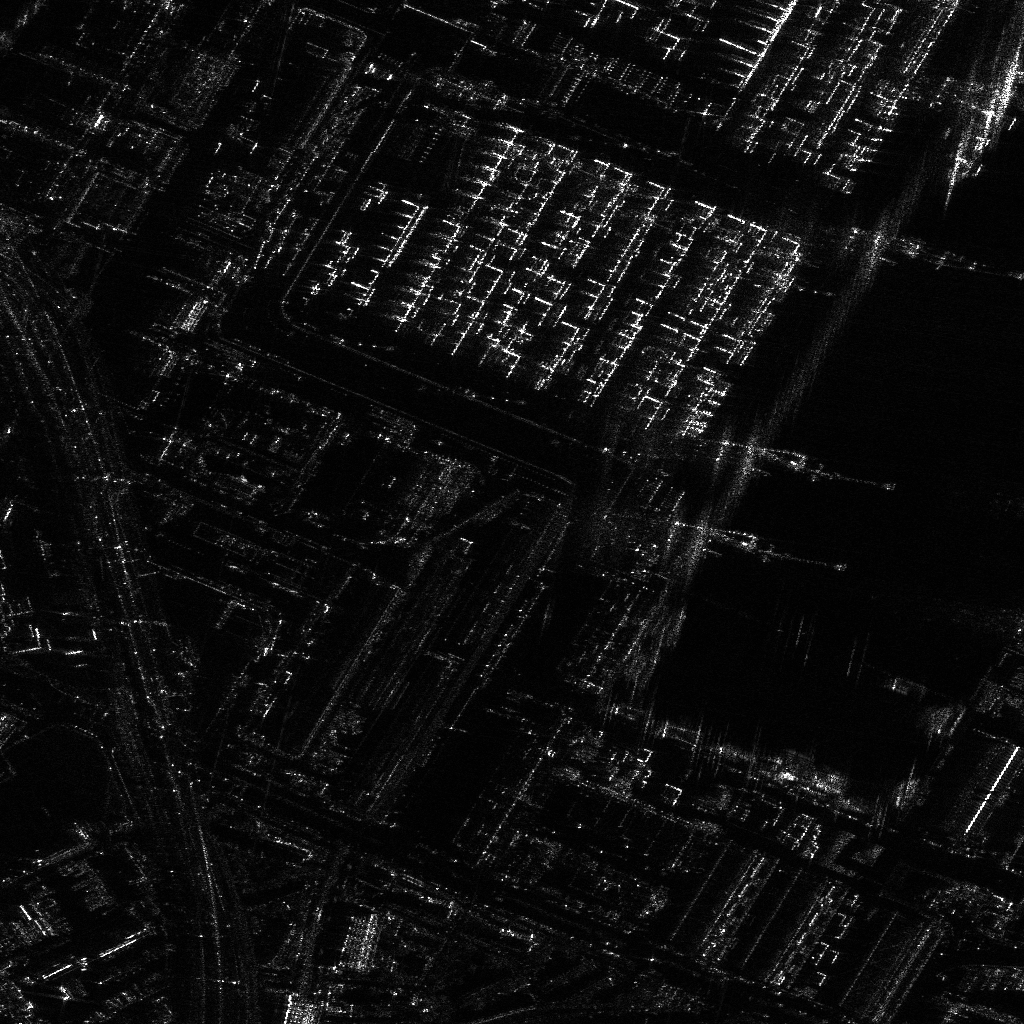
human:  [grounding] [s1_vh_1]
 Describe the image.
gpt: In the satellite image, there is  <ref>1 medium ore-oil </ref> <box>[[94, 3, 97, 19, 27]]</box> located at top right.